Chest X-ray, PA view. Patient: 54 years old, sex M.
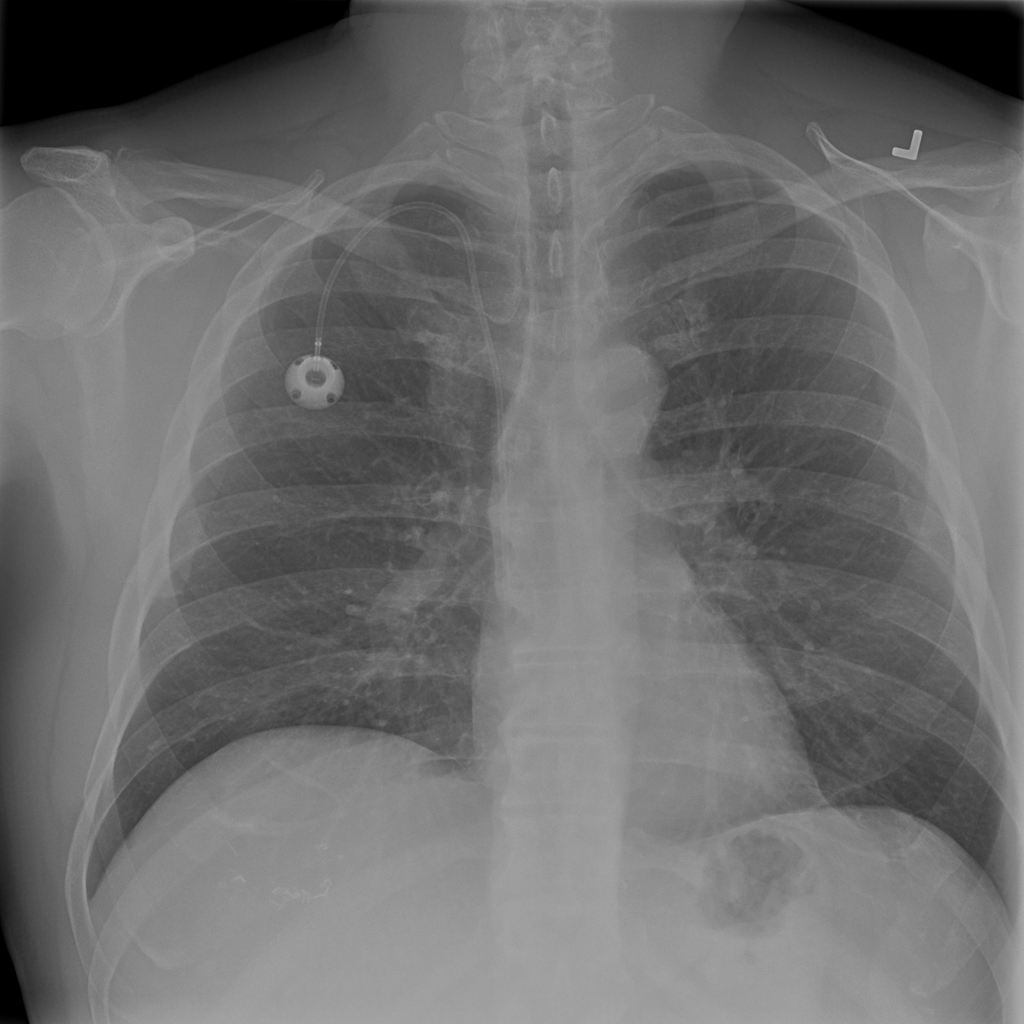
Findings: No Finding